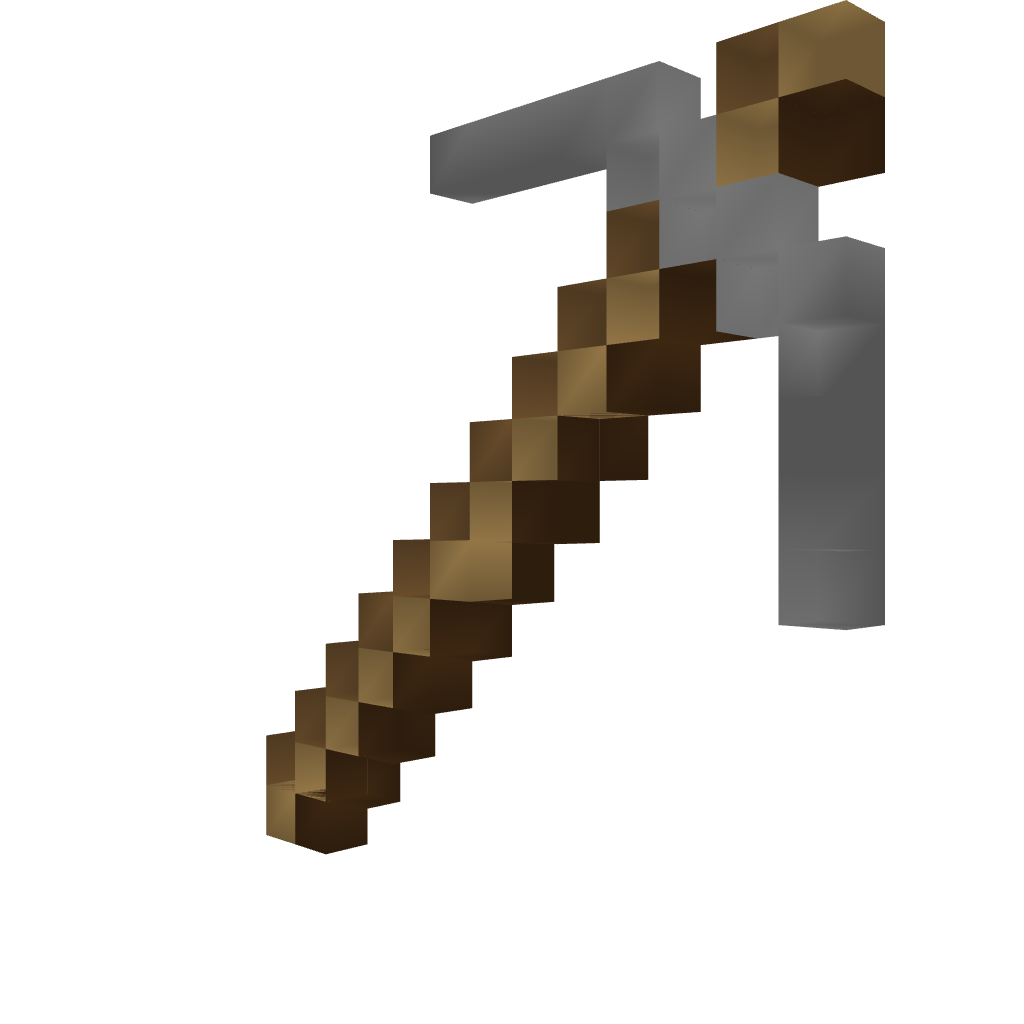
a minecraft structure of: Stone Pickaxe